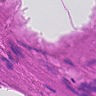
Metastatic tissue present: no